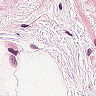
Metastatic tissue present: no